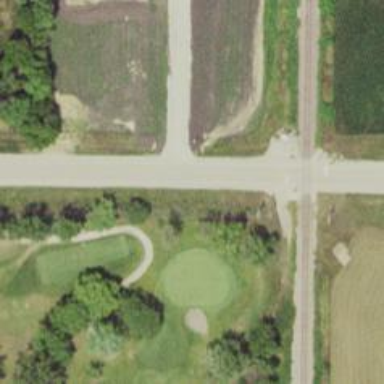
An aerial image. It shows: Path used for both walking and golf.